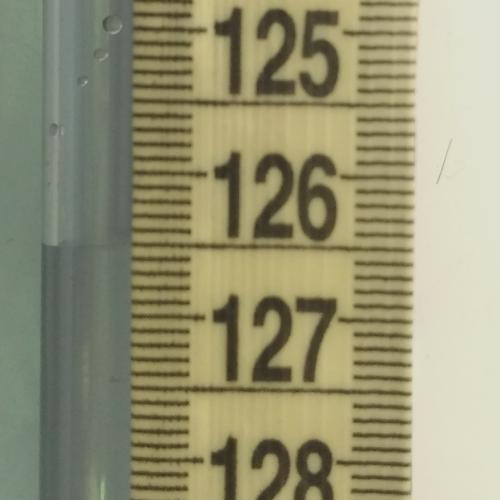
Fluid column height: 126.5 cm